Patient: sex F, age 54
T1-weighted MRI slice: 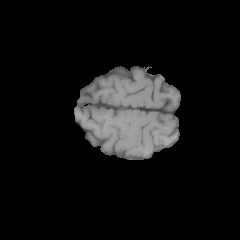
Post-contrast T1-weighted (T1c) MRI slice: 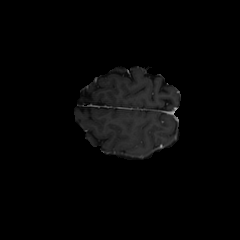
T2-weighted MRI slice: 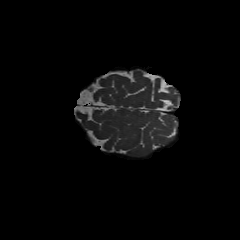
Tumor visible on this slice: no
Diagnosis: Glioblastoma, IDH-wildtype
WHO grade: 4